【题型】填空题　【知识点】平面几何　【难度】hard
在 \( \triangle ABC \) 中，\( AB=1 \)，\( AC=4 \)，\( \angle A=60^\circ \)，\( AD \) 是 \( BC \) 边上的中线，\( E \)，\( F \) 分别为线段 \( AB \)，\( AC \) 上的动点，\( EF \) 交 \( AD \) 于点 \( G \)。若 \( \triangle AEF \) 面积为 \( \triangle ABC \) 面积的一半，则 \( \overrightarrow{AG} \cdot \overrightarrow{EF} \) 的最小值为 \underline{\quad\quad\quad}.

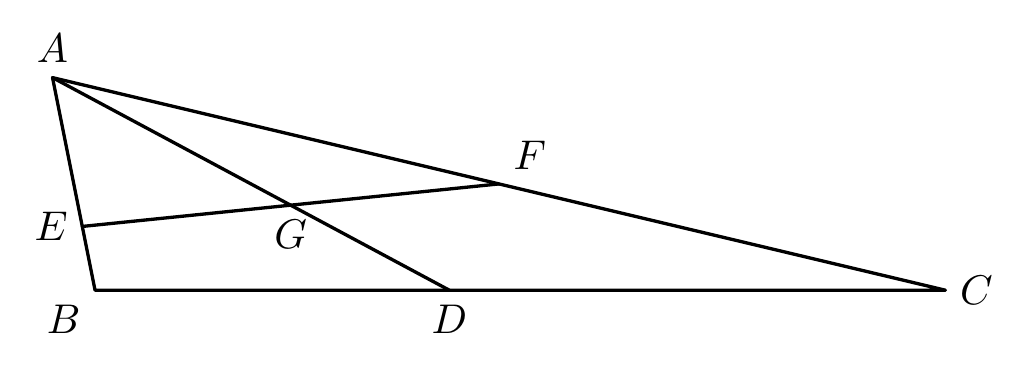
【解答】
【答案】\( 2 \)

【分析】利用平面向量的共线定理结合基底表示数量积，转化为函数求最值即可。

【详解】设
\( \begin{cases}
\overrightarrow{AG} = \lambda \overrightarrow{AD} \\
\overrightarrow{AE} = m \overrightarrow{AB} \\
\overrightarrow{AF} = n \overrightarrow{AC}
\end{cases} \)
由向量共线的充要条件，不妨设 \( \overrightarrow{AG} = x \overrightarrow{AE} + y \overrightarrow{AF} \)（\( x + y = 1 \)），

则
\( \overrightarrow{AG} = x \overrightarrow{AE} + y \overrightarrow{AF} = \lambda \overrightarrow{AD} = \frac{\lambda}{2}(\overrightarrow{AB} + \overrightarrow{AC}) = xm \overrightarrow{AB} + yn \overrightarrow{AC} \)
\( \Rightarrow xm = yn = \frac{\lambda}{2}, \)
即
\( \frac{\lambda}{2m} + \frac{\lambda}{2n} = 1. \)

又 \( \triangle AEF \) 面积为 \( \triangle ABC \) 面积的一半，可得：
\( \frac{\frac{1}{2} \times \sin 60^\circ \cdot AE \cdot AF}{\frac{1}{2} \times \sin 60^\circ \cdot AB \cdot AC} = \frac{1}{2} \Rightarrow mn = \frac{1}{2}, \)

所以
\( \frac{\lambda}{2m} + \frac{m\lambda}{2} = 1 \Rightarrow \lambda = \frac{2m}{2m^2 + 1}. \)

\( \overrightarrow{AG} \cdot \overrightarrow{EF} = \frac{\lambda}{2}(\overrightarrow{AB} + \overrightarrow{AC})(n \overrightarrow{AC} - m \overrightarrow{AB}) = 9\lambda n - \frac{3\lambda m}{2} = -\frac{3}{2} + \frac{21}{4m^2 + 2}, \)

易知 \( m \in \left[ \frac{1}{2}, 1 \right] \Rightarrow 4m^2 + 2 \in [3, 6] \).

当 \( m = 1 \) 时，即 \( E, B \) 重合时，取得最小值 \( -\frac{3}{2} + \frac{21}{6} = 2 \).

故答案为：\( 2 \).

【点睛】关键点点睛：由点共线及向量间的关系，设
\( \begin{cases}
\overrightarrow{AG} = \lambda \overrightarrow{AD} \\
\overrightarrow{AE} = m \overrightarrow{AB} \\
\overrightarrow{AF} = n \overrightarrow{AC}
\end{cases} \)
\( \overrightarrow{AG} = x \overrightarrow{AE} + y \overrightarrow{AF} \)（\( x + y = 1 \)），由 \( \overrightarrow{AG} = \lambda \overrightarrow{AD} = \frac{\lambda}{2}(\overrightarrow{AB} + \overrightarrow{AC}) \) 得到 \( \frac{\lambda}{2m} + \frac{\lambda}{2n} = 1 \)，面积关系得 \( mn = \frac{1}{2} \)，最后应用数量积运算律转化数量积 \( \overrightarrow{AG} \cdot \overrightarrow{EF} \) 为关键.